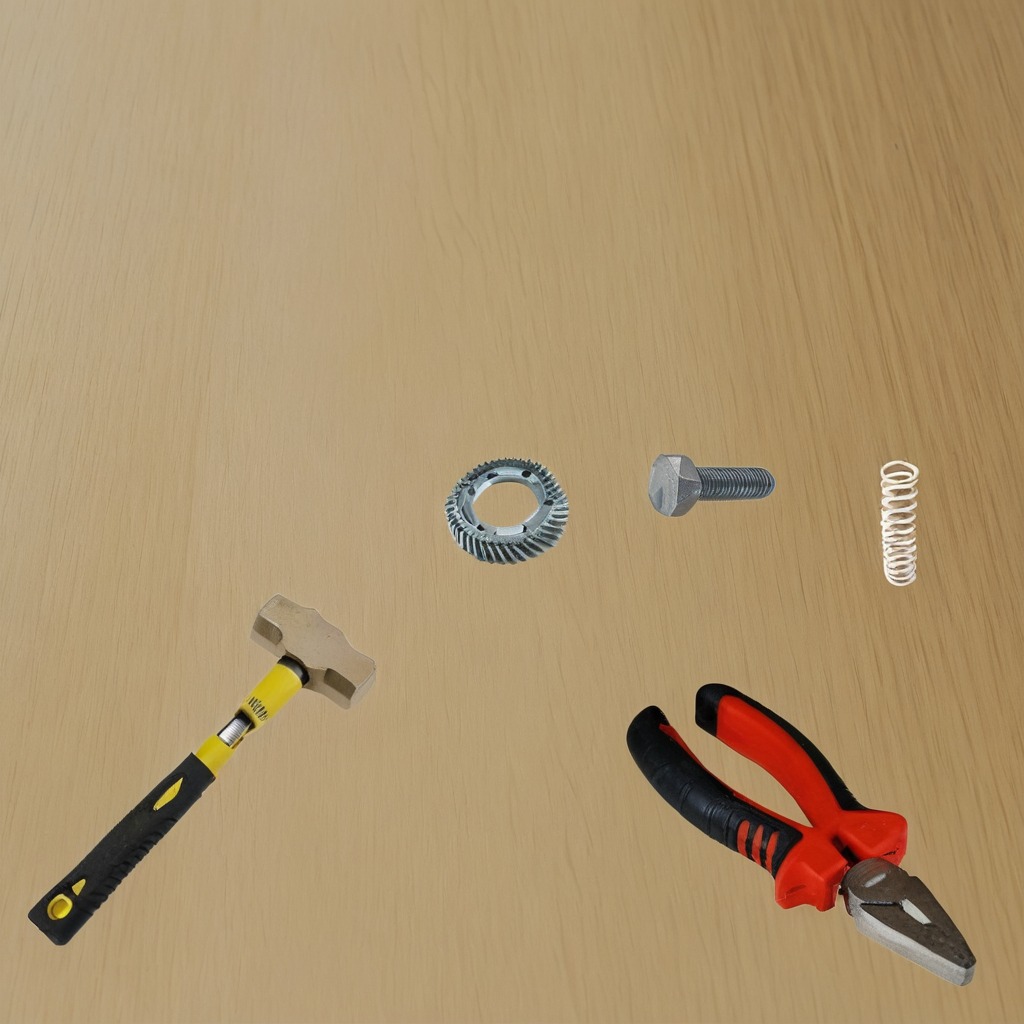
A steel gear with teeth, a hammer, a metal machine screw, pliers, and a coiled metal spring are lying on a plywood surface in a paint workshop lit by afternoon window light.